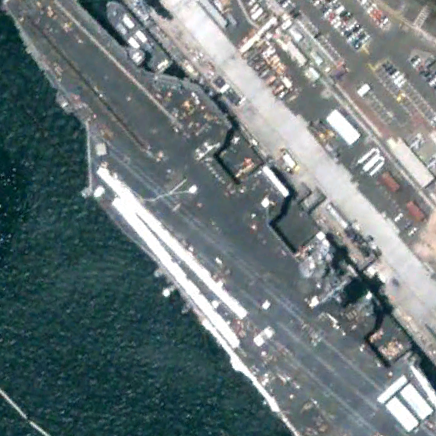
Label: Nimitz-class_aircraft_carrier